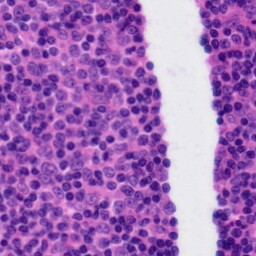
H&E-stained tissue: Tonsil